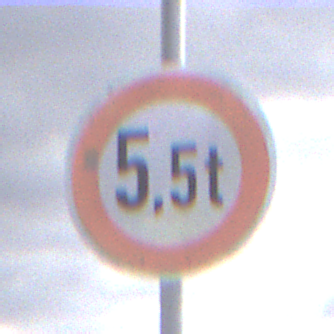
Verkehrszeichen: TatsaechlicheMasse
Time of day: MorningAfternoon
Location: Outdoor (Suburban)
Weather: PartlyCloudy
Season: NotSpecified
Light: Natural